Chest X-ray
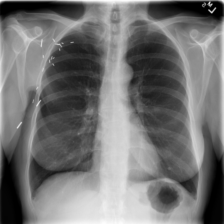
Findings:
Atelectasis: negative
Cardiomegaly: negative
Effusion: negative
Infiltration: negative
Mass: negative
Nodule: negative
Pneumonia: negative
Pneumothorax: negative
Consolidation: negative
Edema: negative
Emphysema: negative
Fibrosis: negative
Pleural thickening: negative
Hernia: negative